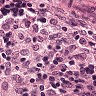
Metastatic tissue present: no